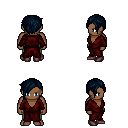
a pixel art fantasy rpg character, male body template, human, dark skin, red robe, teal pants, raven pixie cut hairstyle, maroon shoes, four views (front, back, left, right), 2x2 character sprite sheet, small pixel art, hard edges, no anti-aliasing